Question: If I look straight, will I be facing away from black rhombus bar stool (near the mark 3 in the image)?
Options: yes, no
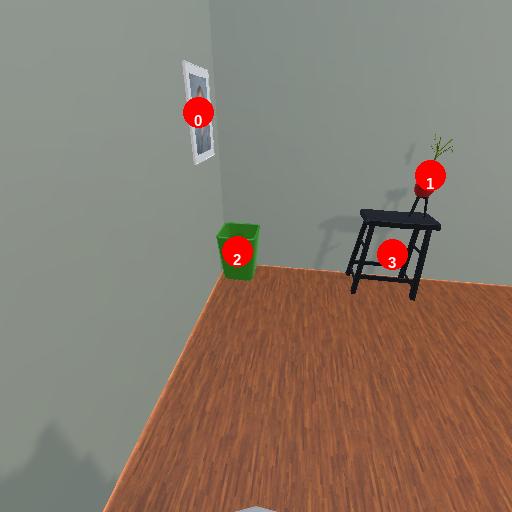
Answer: yes